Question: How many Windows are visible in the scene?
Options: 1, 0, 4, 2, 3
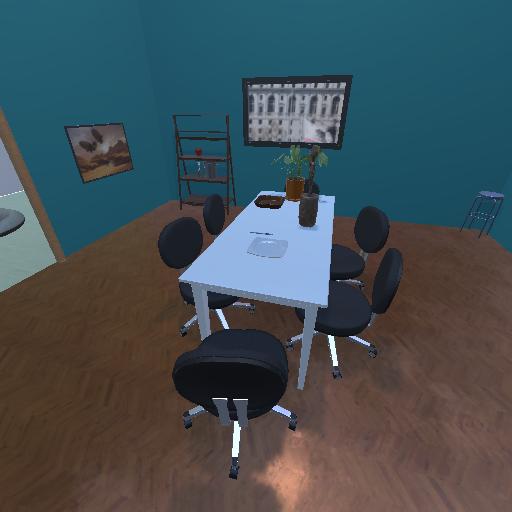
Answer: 1